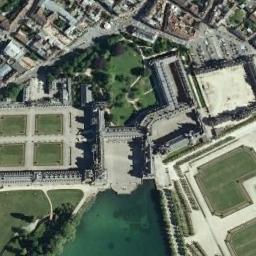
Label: palace